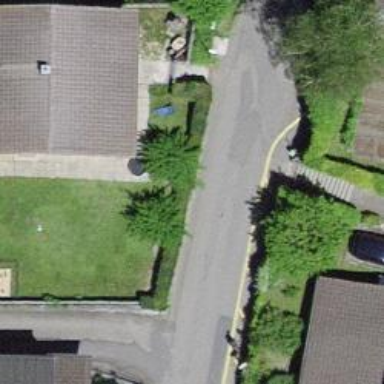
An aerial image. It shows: Set of steps on the road.